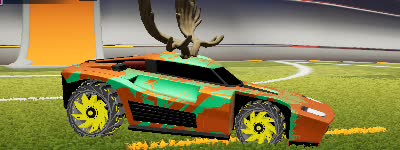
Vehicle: breakout